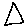
Label: triangle